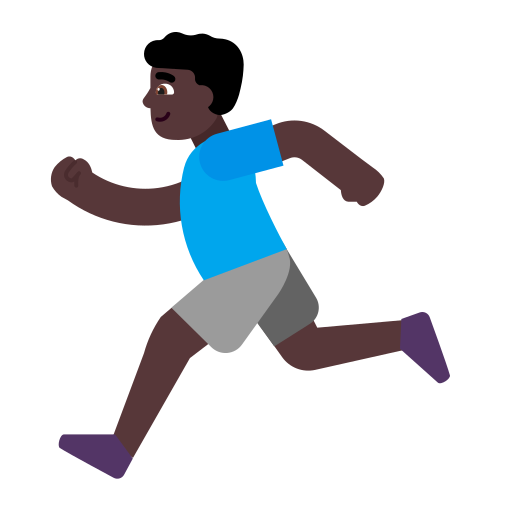
man running flat dark